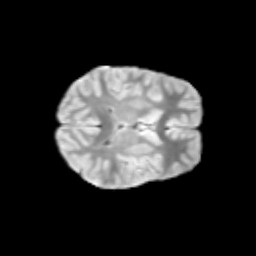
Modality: T2w
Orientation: axial
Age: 10
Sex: female
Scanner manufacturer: siemens
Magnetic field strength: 3 T
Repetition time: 3.8 s
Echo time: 0.07 s